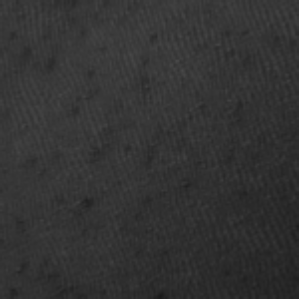
Label: frost